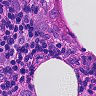
Metastatic tissue present: yes